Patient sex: F
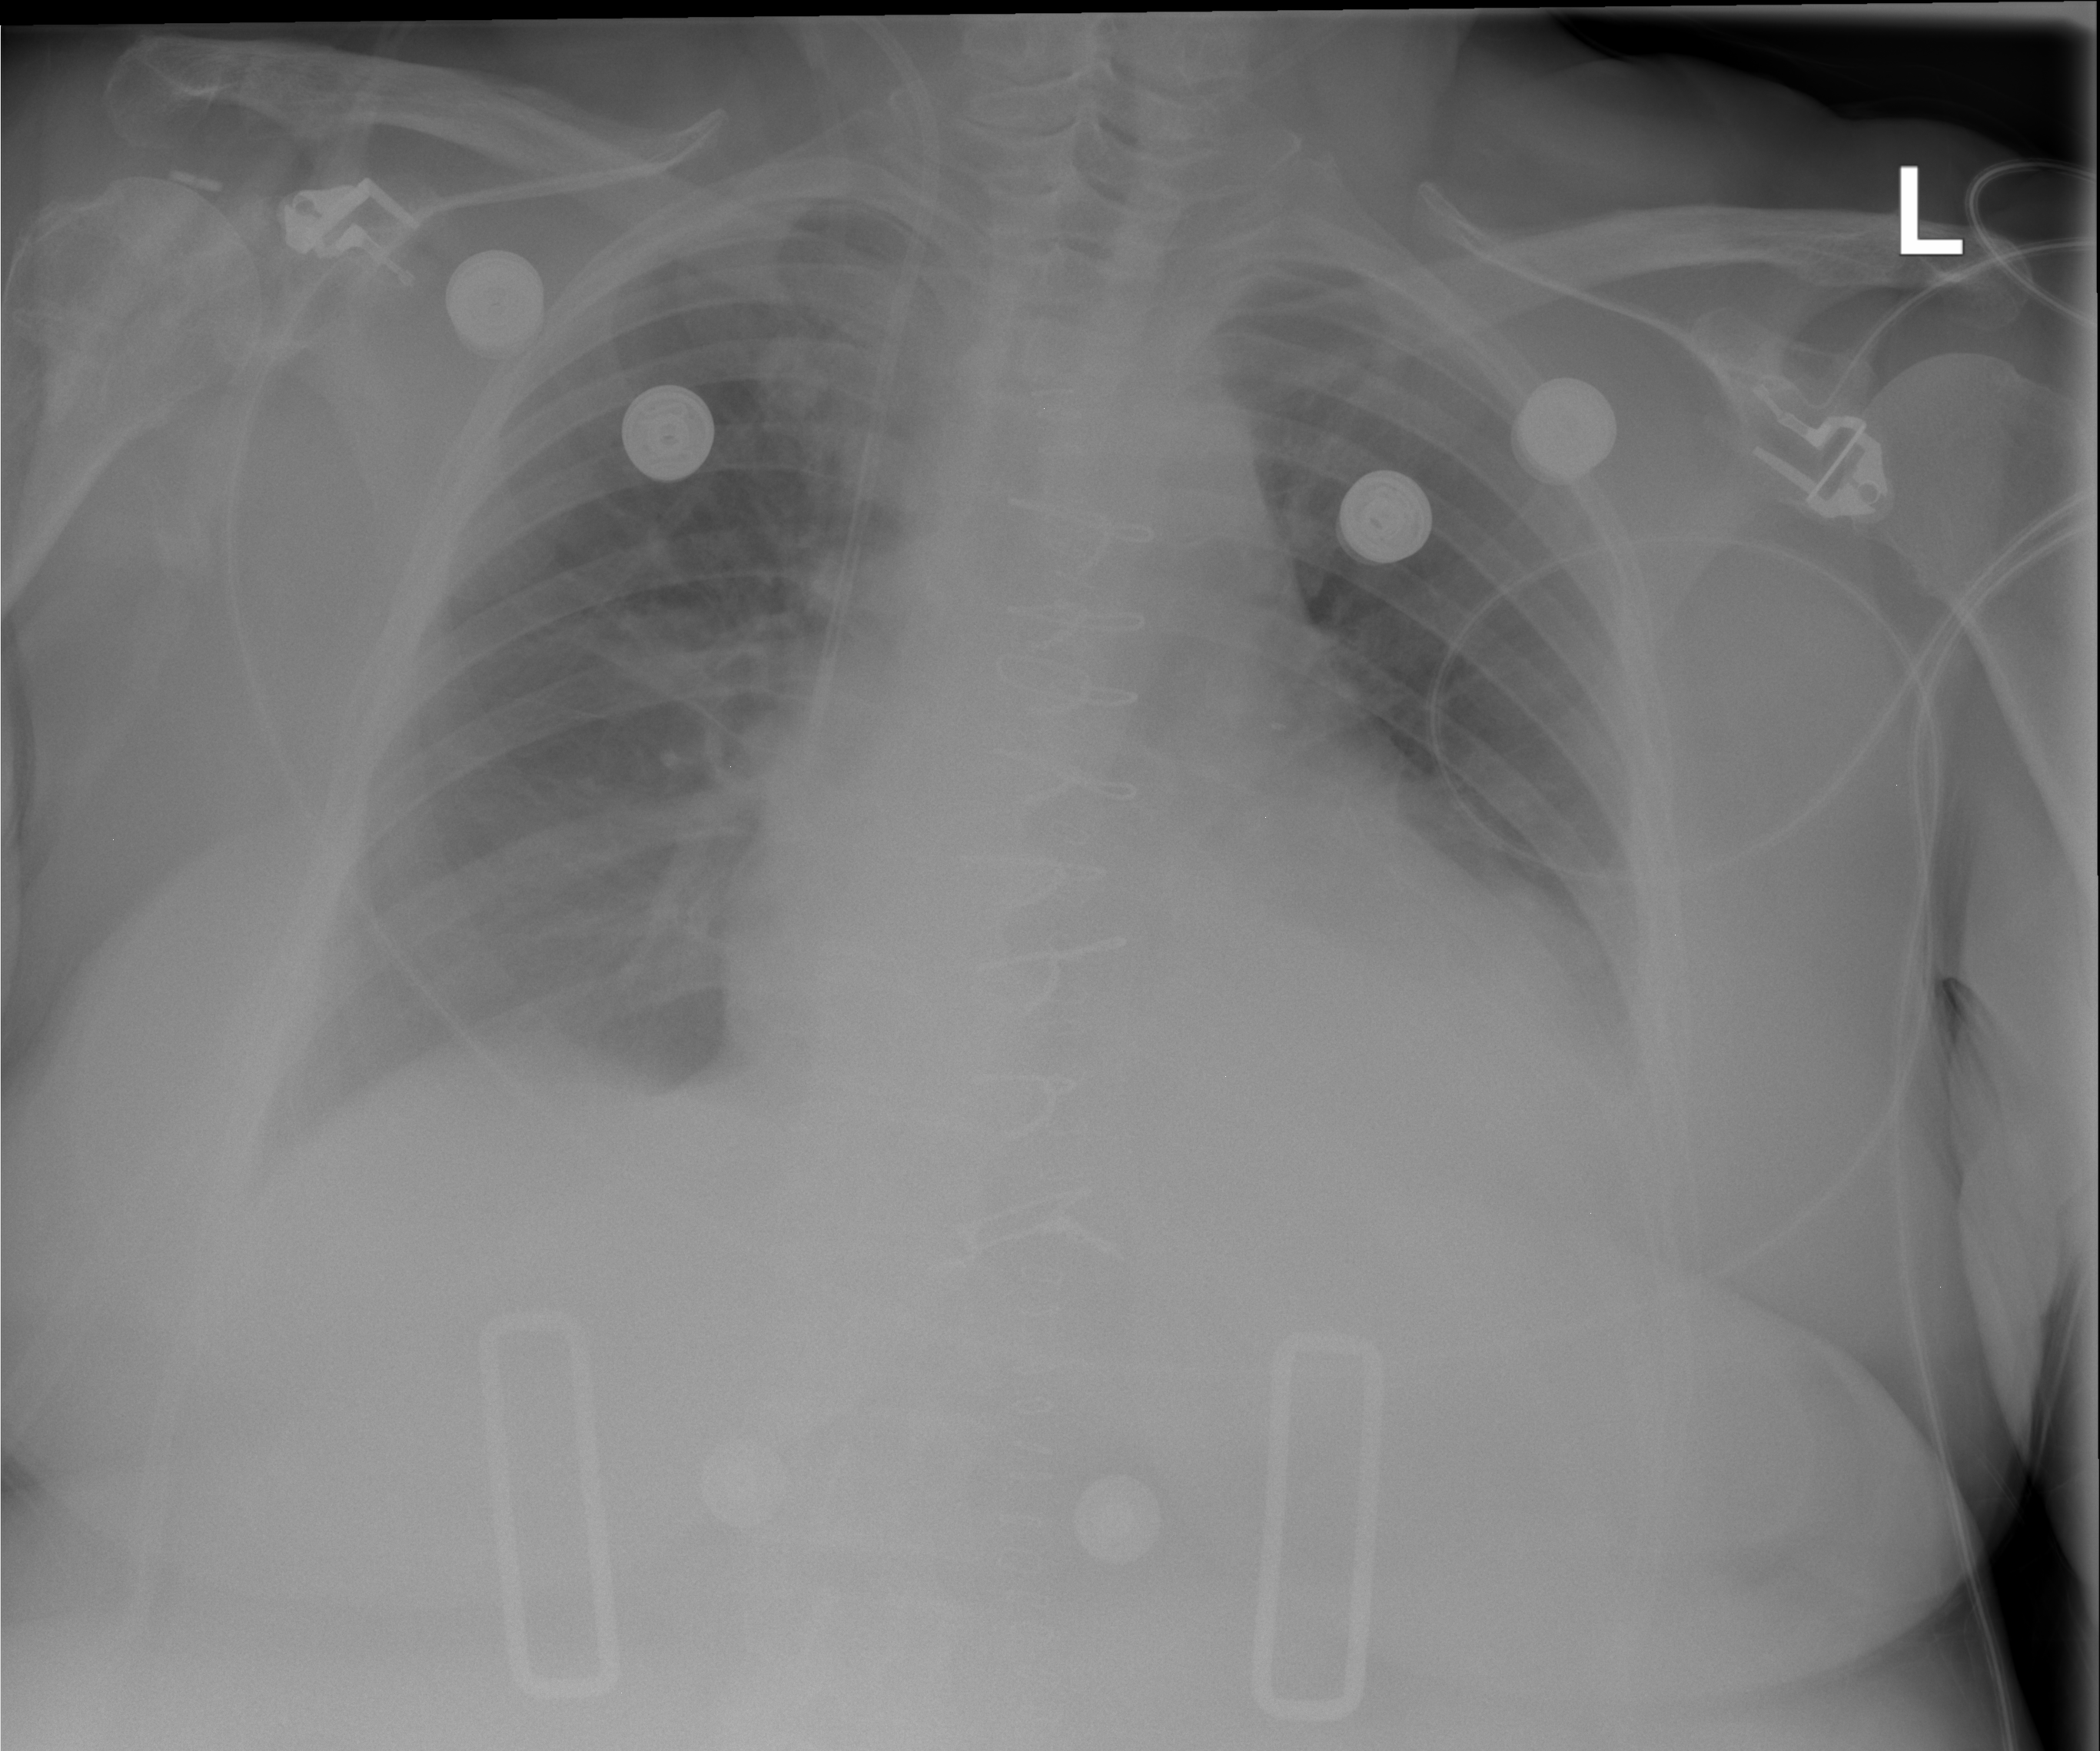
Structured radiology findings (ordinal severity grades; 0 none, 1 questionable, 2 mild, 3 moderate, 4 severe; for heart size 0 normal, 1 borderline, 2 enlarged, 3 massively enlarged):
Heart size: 1
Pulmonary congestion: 2
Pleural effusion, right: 0
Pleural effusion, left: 2
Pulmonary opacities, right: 0
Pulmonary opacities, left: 2
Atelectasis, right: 2
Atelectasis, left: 2